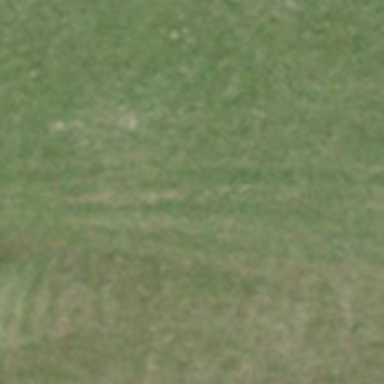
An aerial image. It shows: Track with very rough surface.